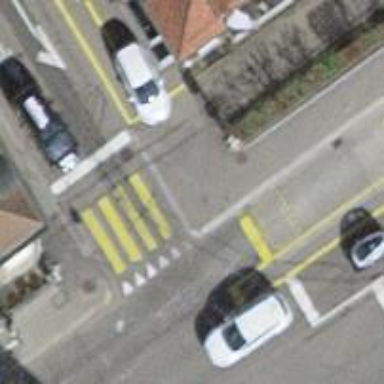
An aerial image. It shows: Road crossing with traffic signals.